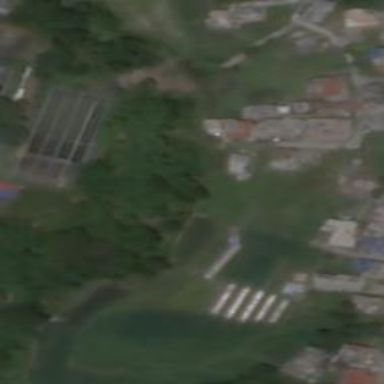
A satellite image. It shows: Spontaneous campsite set up for internally displaced persons.